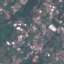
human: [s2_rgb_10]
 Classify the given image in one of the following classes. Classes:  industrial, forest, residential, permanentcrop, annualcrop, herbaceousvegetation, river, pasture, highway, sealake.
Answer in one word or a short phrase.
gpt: Residential